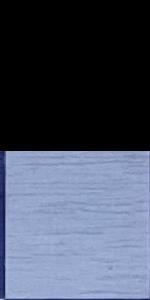
Label: Empty